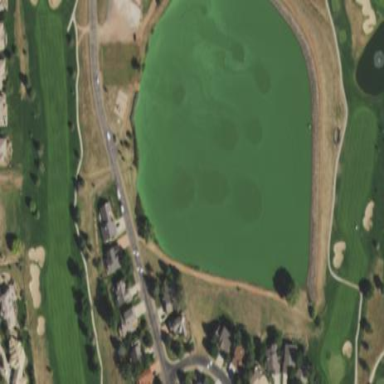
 commonly used as lateral water hazard on golf courses."